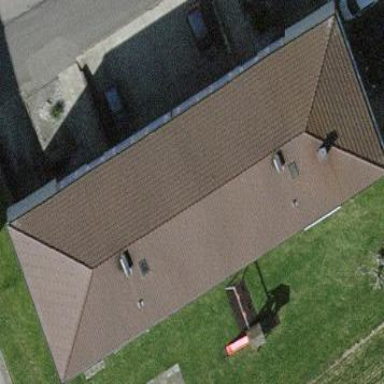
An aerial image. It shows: Building with hipped roof shape.